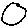
Label: circle